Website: macys
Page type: payment
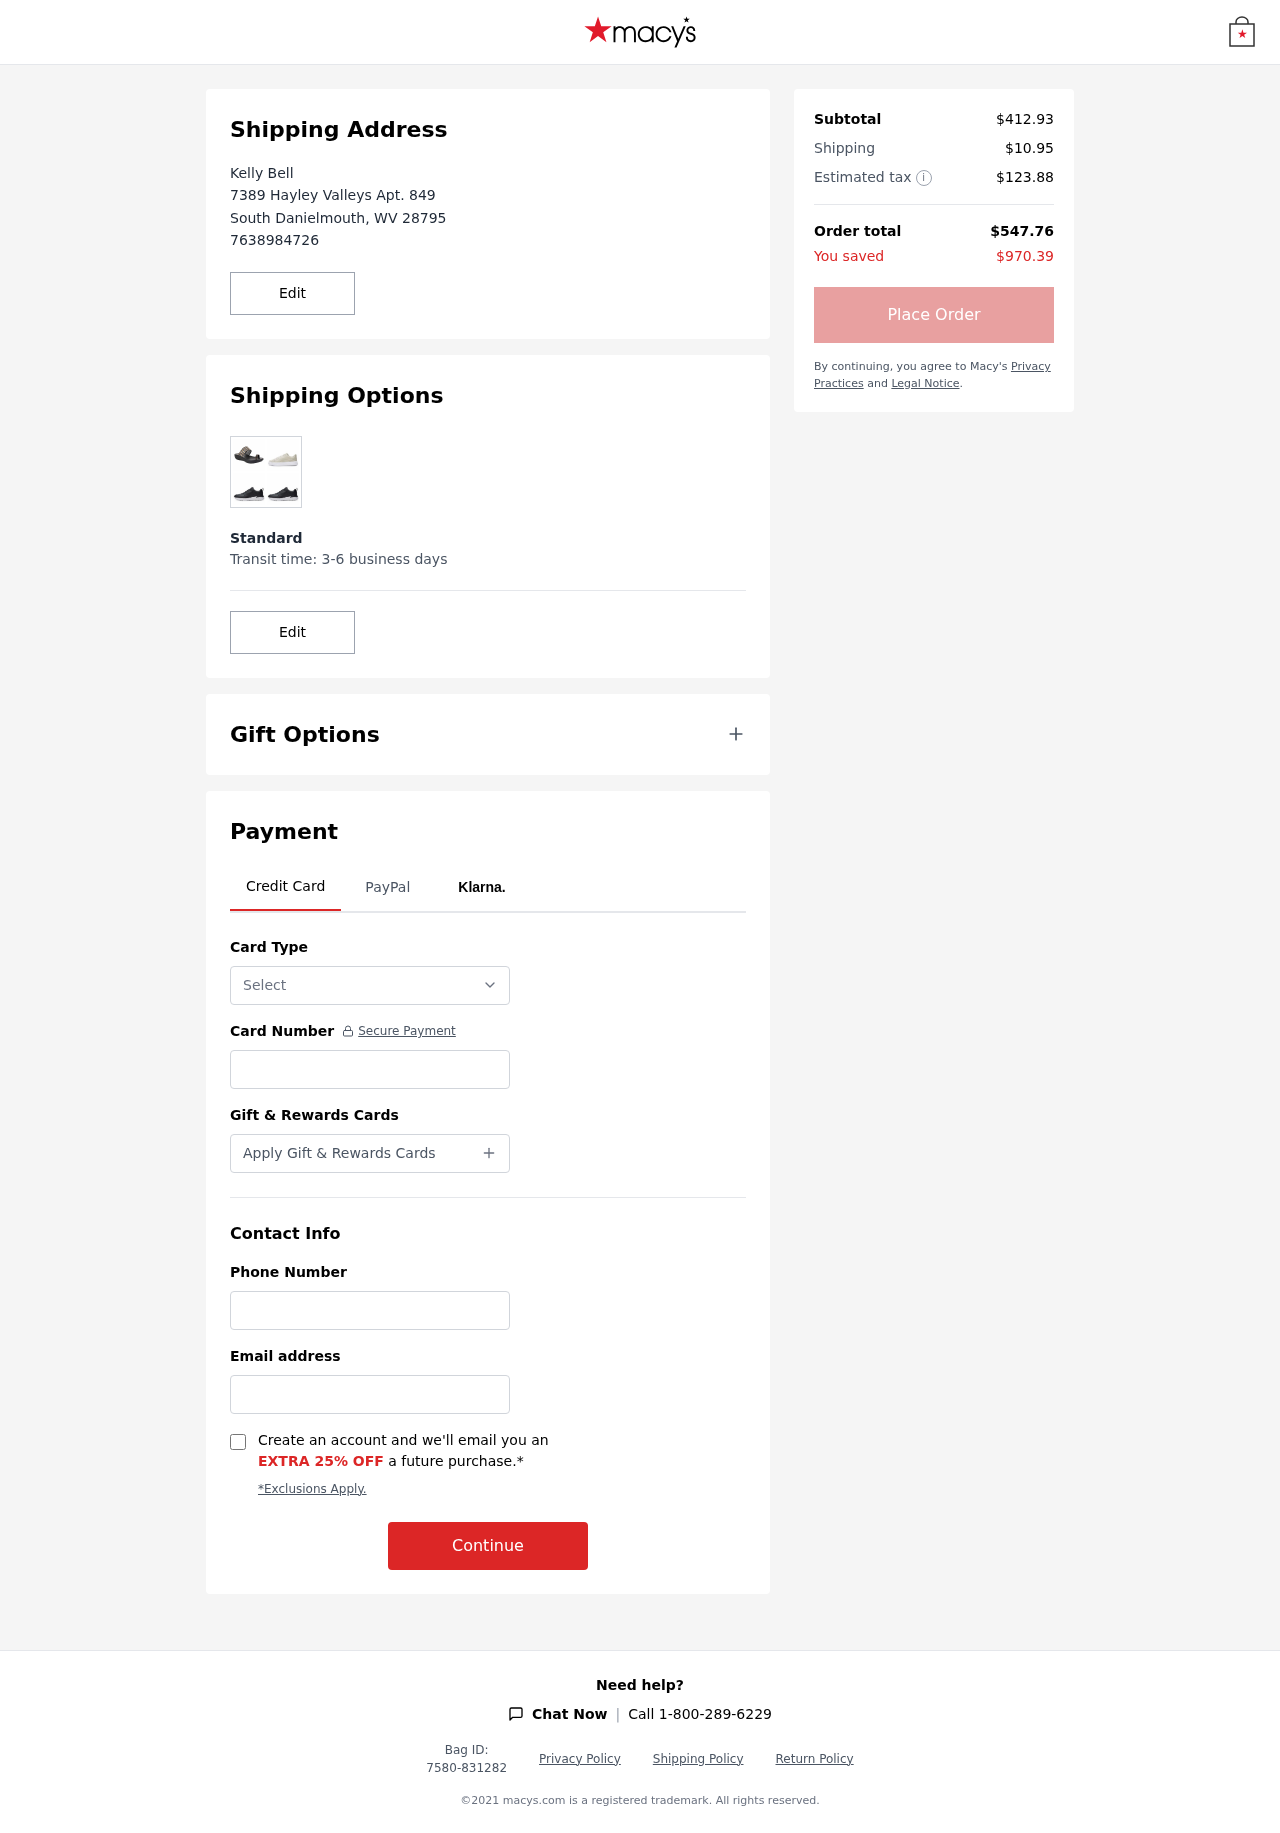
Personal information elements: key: PII_CARD_NUMBER
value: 3737 7102 0250 853
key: PII_CARD_TYPE
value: American Express
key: PII_CITY
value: South Danielmouth
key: PII_EMAIL
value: kelly_bell@hotmail.com
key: PII_FULLNAME
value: Kelly Bell
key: PII_PHONE
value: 7638984726
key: PII_POSTCODE
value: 28795
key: PII_STATE_ABBR
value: WV
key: PII_STREET
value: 7389 Hayley Valleys Apt. 849
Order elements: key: ORDER_SUBTOTAL
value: $412.93
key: ORDER_SHIPPING_COST
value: $10.95
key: ORDER_TAX
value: $123.88
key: ORDER_TOTAL
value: $547.76
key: ORDER_SAVINGS
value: $970.39